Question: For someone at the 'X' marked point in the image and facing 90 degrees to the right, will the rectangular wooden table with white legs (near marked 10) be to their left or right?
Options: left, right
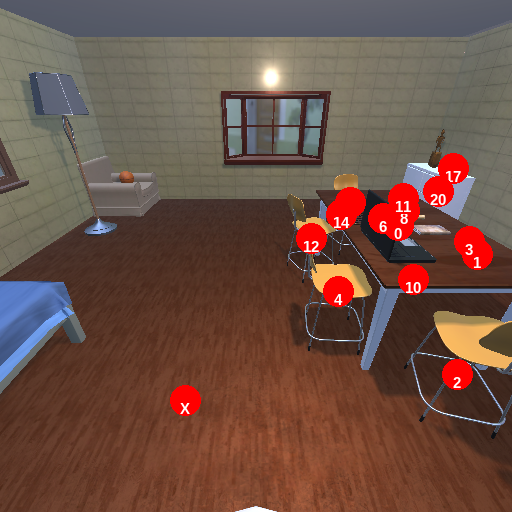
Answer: left